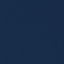
Label: SeaLake